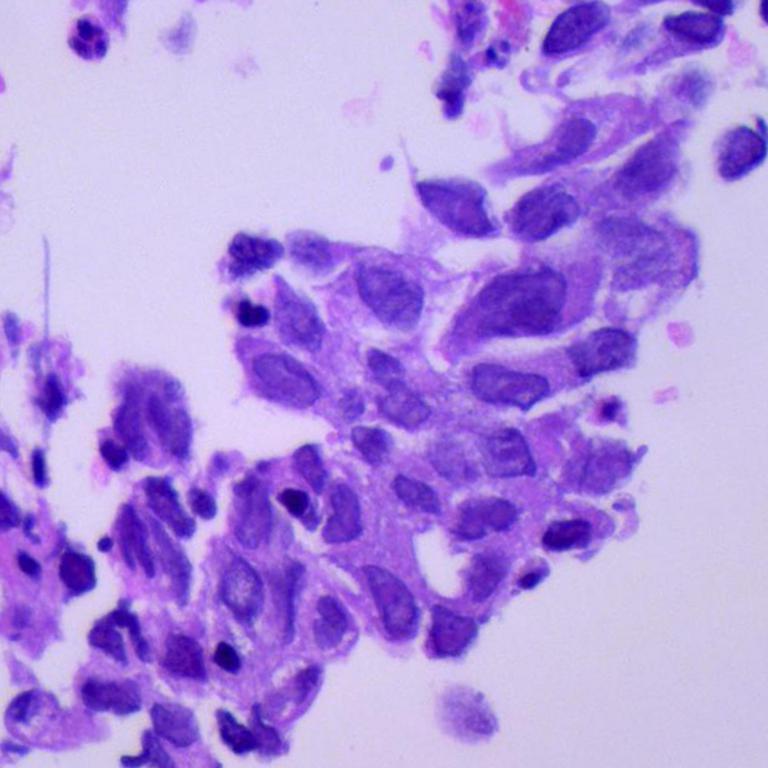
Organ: lung
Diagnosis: adenocarcinomas